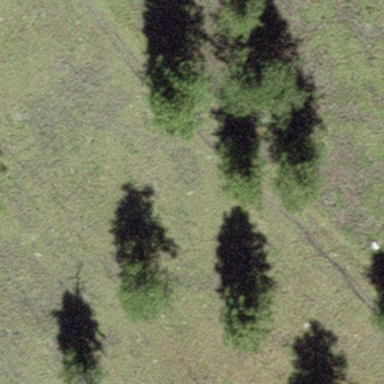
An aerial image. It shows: Forest area.